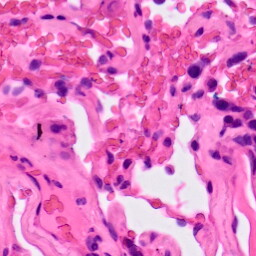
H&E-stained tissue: Lung